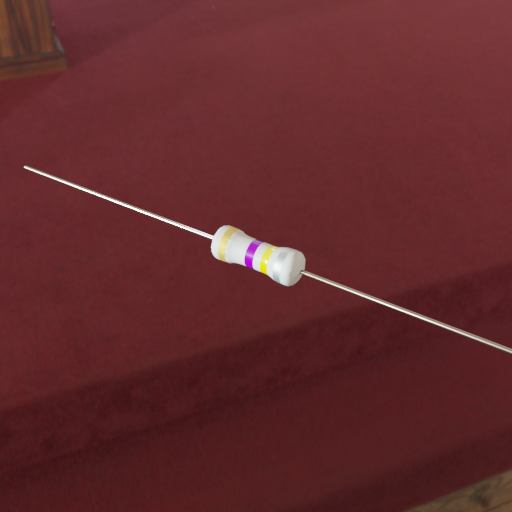
Resistor colour bands (in order): gold, violet, yellow, silver